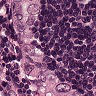
Metastatic tissue present: yes